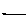
Label: car